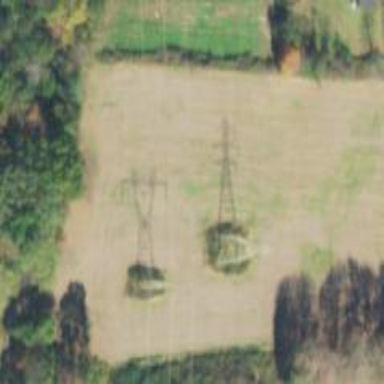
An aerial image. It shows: Lattice structure tower.